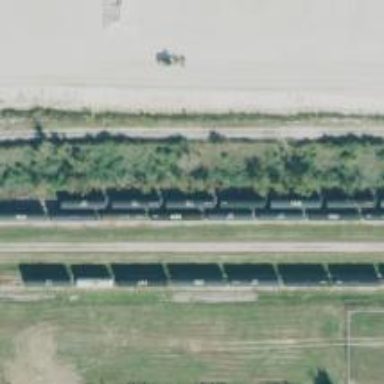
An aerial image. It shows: Rail spur service.